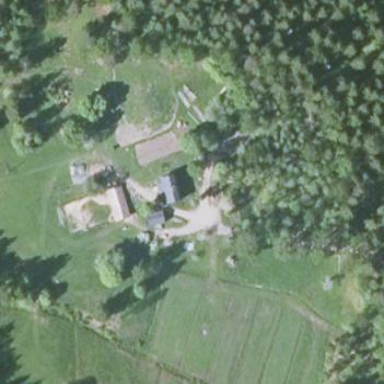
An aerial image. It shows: Farmyard area.